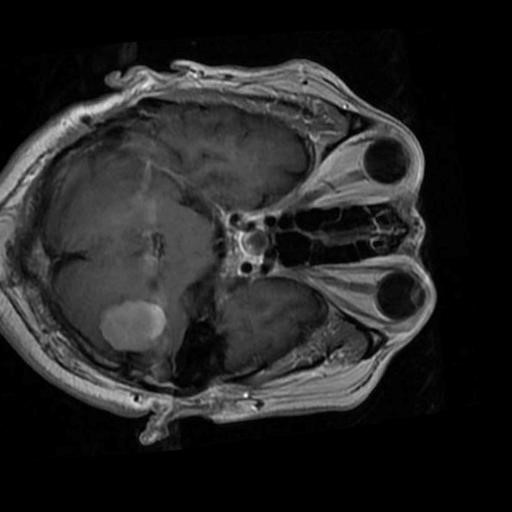
Label: brain_menin